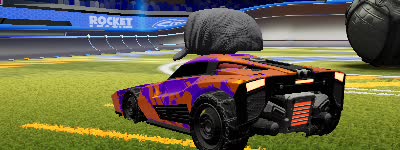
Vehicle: breakout